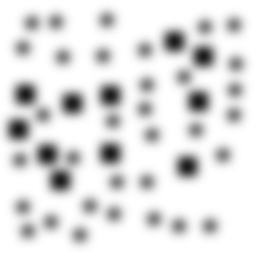
Squares: 11
Triangles: 0
Stars: 33
Total shapes: 44